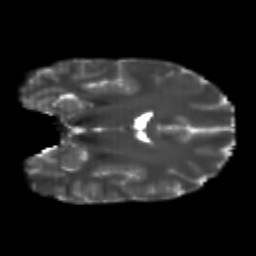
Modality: T2w
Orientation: coronal
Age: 23
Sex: male
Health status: healthy
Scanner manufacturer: philips
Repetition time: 7.384 s
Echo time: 0.08599 s